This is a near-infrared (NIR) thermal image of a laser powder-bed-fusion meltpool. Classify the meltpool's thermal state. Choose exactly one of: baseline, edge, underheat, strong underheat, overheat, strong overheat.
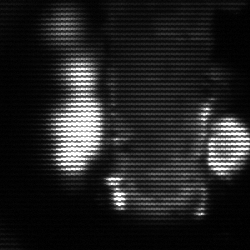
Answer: strong underheat